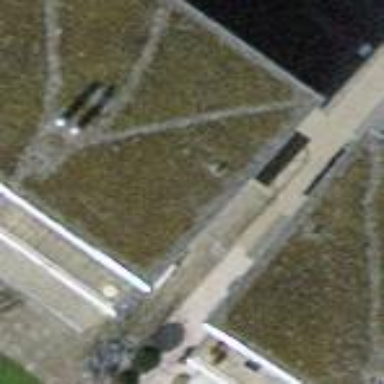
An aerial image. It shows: Terrace building.